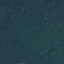
Land use / land cover: Forest